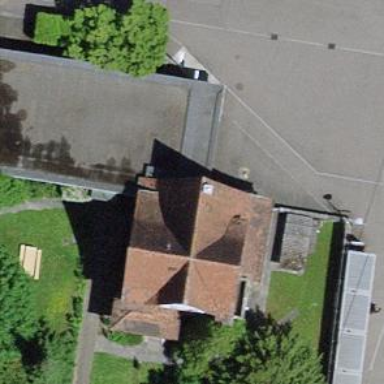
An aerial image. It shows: Police building.